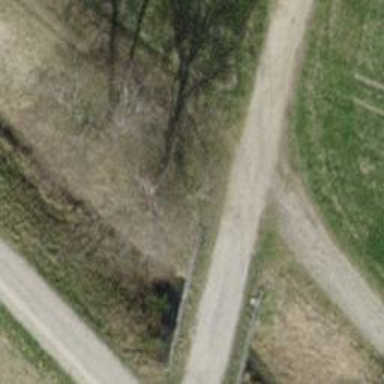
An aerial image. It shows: Track road on bridge with pebblestone surface of grade 1 quality.